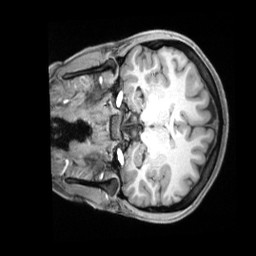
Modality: T1w
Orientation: coronal
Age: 22
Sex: female
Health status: ill
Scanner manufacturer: siemens
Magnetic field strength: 3 T
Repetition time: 2.2 s
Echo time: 0.00218 s